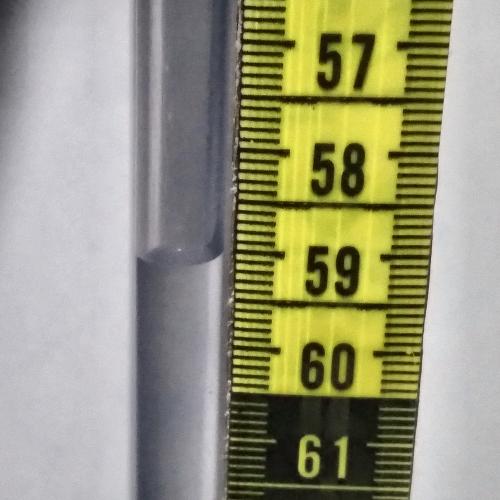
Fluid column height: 59.1 cm